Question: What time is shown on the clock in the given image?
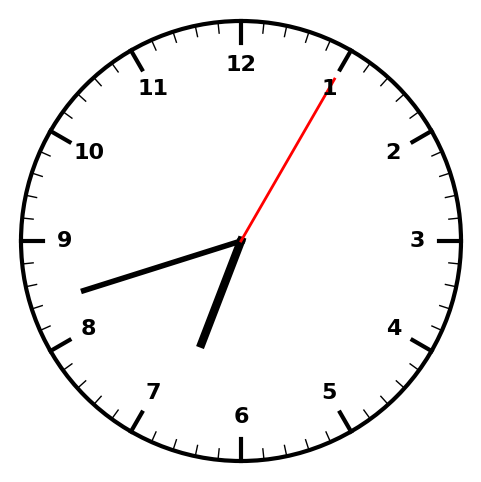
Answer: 06:42:05